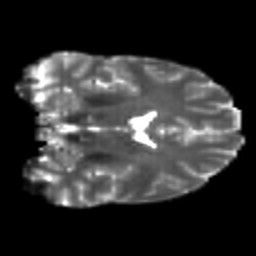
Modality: T2w
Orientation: coronal
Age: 26
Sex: male
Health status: healthy
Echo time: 0.074 s